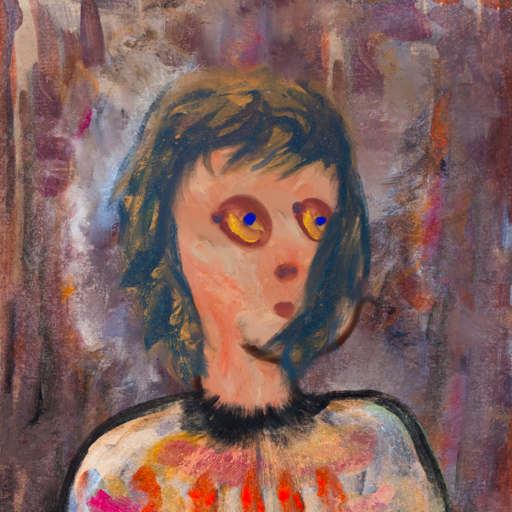
Background: Hypocrite, Head And Neck Side: Roy_Bahadur, Face Side: Mother_And_Son_Son, Bust: Childish, Hair Side: In_The_Sun, Head Accessory: Blank, Second Necklace: Blank, Necklace: Blank, Baby: Blank